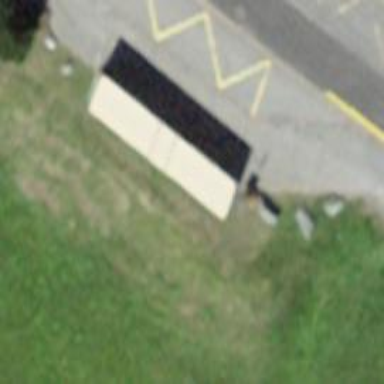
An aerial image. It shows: Public transport shelter.